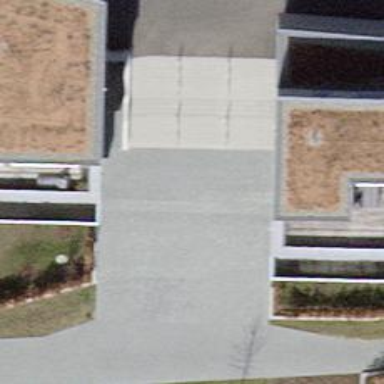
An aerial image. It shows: Road with steps.